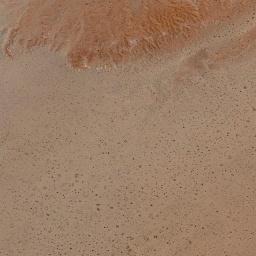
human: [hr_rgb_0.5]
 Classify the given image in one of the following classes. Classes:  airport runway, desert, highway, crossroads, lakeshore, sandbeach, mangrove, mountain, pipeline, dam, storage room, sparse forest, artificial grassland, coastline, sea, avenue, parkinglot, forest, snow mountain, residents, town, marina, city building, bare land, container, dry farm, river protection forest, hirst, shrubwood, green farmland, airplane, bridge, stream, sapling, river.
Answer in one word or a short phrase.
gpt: desert